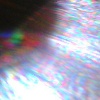
Label: sunburn